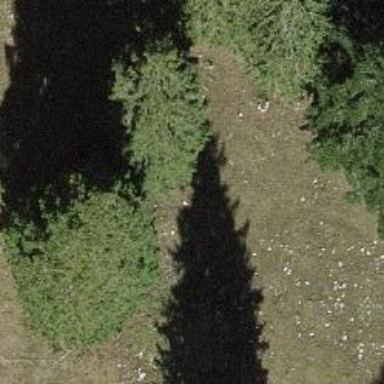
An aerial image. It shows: Beautiful tree in nature.